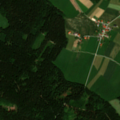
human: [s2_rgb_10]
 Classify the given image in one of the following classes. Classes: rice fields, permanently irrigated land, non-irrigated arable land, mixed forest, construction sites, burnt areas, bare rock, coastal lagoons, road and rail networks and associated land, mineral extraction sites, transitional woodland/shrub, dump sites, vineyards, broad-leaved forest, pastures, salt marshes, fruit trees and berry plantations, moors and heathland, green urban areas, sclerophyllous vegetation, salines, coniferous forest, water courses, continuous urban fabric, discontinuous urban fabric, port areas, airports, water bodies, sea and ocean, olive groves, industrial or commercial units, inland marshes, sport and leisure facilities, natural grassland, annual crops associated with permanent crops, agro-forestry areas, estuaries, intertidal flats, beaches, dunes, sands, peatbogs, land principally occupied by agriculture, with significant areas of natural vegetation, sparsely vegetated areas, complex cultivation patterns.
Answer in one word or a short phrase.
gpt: pastures, complex cultivation patterns, coniferous forest